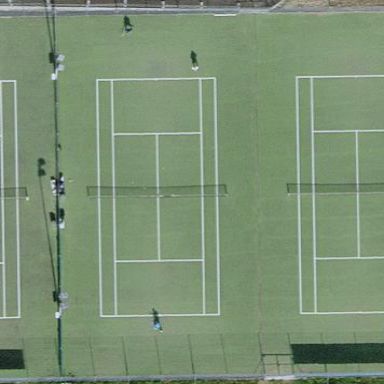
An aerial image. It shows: Tennis court on pitch.